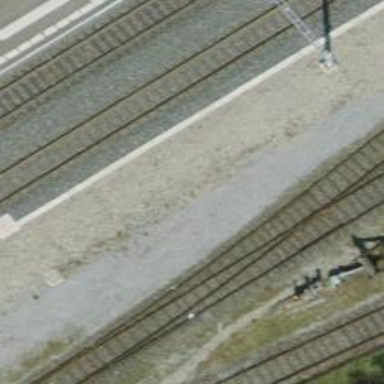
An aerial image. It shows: Railway yard with one track in service.